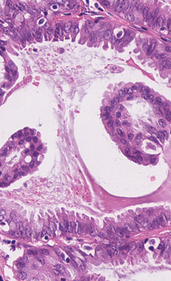
Tumor epithelial tissue: yes
Tumor-associated stroma tissue: yes
Normal tissue: no